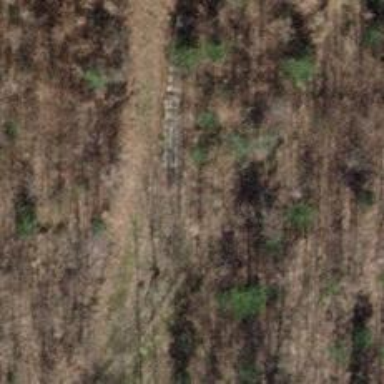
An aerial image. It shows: Brown bench.